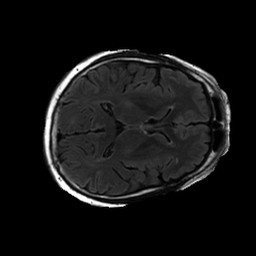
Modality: FLAIR
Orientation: axial
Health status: ill
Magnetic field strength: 3 T